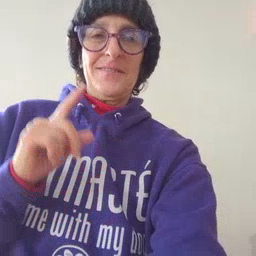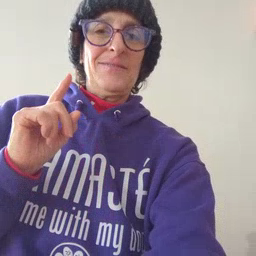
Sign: first